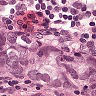
Metastatic tissue present: yes